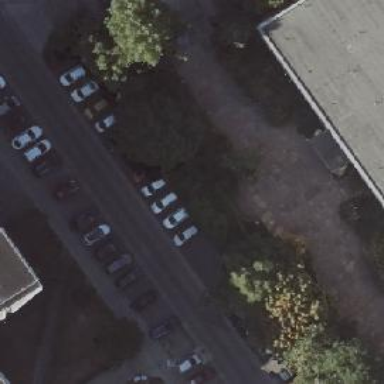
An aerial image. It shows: Parking available on the street side.